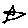
Label: star